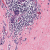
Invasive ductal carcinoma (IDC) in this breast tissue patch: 0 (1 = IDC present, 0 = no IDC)